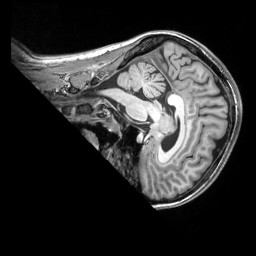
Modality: T1w
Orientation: sagittal
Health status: healthy
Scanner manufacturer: siemens
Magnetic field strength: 3 T
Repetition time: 2.53 s
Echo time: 0.00332 s